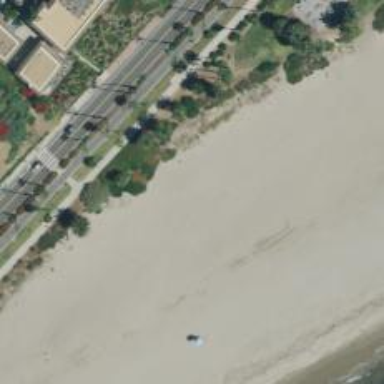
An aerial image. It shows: Lifeguard station.